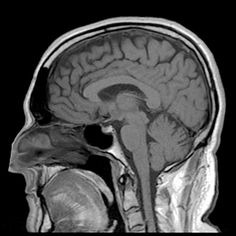
Label: notumor